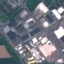
Land use / land cover: Industrial